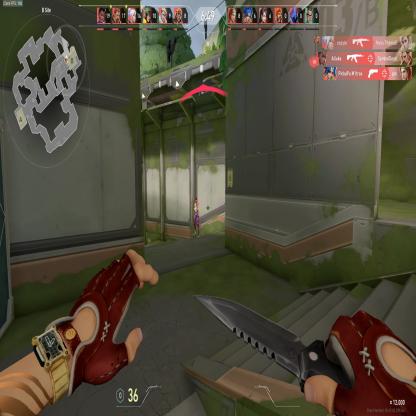
Label: enemy